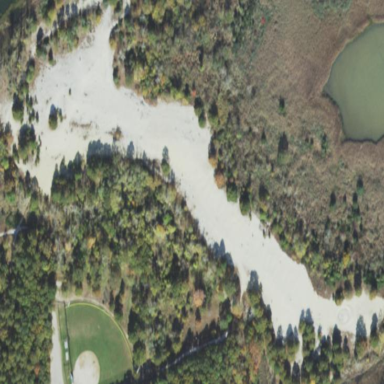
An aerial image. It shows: Natural area covered with sand.